Question: I am using <URL>.

I have used 'barChart.getAxisLeft().setLabelCount(5);' and it returns labels as '0.00, 20.00, 40.00, 60.00' but I want '0.00, 25.00, 50.00, 75.00, 100.00'.
I want to show 100 also. is there any possibilities?
I have added following lines,
'''
barChart.getAxisLeft().setAxisMaxValue(100);
barChart.getAxisLeft().setAxisMinValue(0);
barChart.getAxisLeft().setLabelCount(5);
'''
Now the output is
'''
0.0, 20.0, 40.0, 60.0, 80.0, 100.0
'''
So I changed it to following,
'''
barChart.getAxisLeft().setAxisMaxValue(100);
barChart.getAxisLeft().setAxisMinValue(0);
barChart.getAxisLeft().setLabelCount(4);
'''
Now the output is
'''
0.0, 30.0, 60.0, 90.0
'''
But I need the following output.
'''
0.0, 25.0, 50.0, 75.0, 100.0
'''
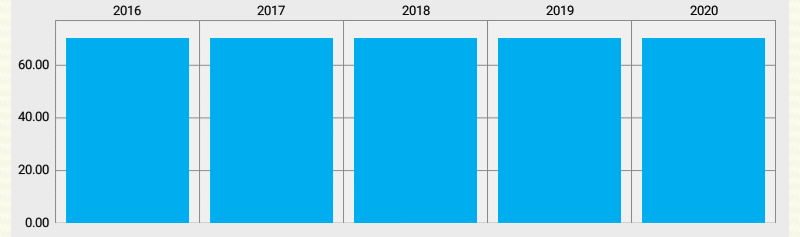
Answer: Latest version has method as 'public void setLabelCount(int count, boolean force)'
ex:
'''
barChart.getAxisLeft().setLabelCount(5,true);
'''
This will give the exact output.